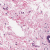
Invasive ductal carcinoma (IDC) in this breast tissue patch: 0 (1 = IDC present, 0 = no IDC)